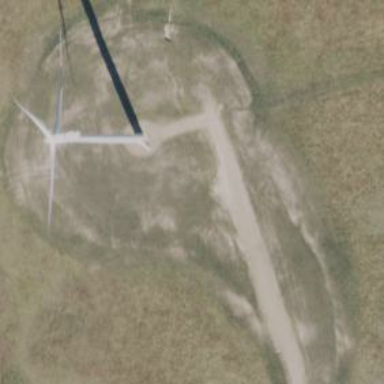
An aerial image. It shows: Wind generator powered by wind. The generator type is horizontal axis and it uses wind turbines.